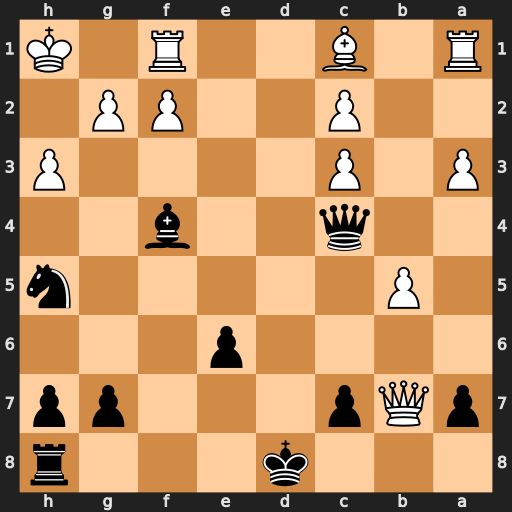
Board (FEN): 3k3r/pQp3pp/4p3/1P5n/2q2b2/P1P4P/2P2PP1/R1B2R1K
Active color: b
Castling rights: -
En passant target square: -
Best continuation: Qxf1#